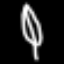
Label: leaf